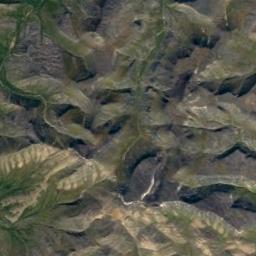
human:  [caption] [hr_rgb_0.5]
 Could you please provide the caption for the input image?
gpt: This mountain is completely covered by vegetation .

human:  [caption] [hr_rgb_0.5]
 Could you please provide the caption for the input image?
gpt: The folded mountain has a series of rugged mountains and is covered with some vegetation .

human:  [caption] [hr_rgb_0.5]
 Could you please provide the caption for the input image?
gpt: The mountain is full of black soil with some greenery .

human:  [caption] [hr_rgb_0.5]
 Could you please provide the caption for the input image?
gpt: There is the mountain of uneven .

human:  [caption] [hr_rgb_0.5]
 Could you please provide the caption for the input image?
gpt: There are some ravines and green land on the mountain .